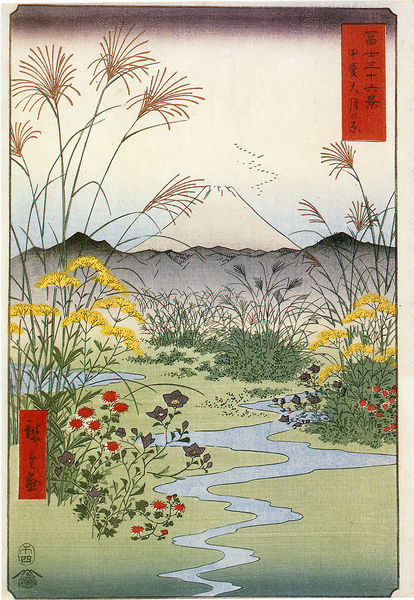
Titel: Die Ebene bei Otsuki-ga-hara in der Provinz Kai; aus der Serie: 36 Ansichten vom Berg Fuji
Künstler: Utagawa Hiroshige
Institution: Wisconsin, Chazen Museum of Art, E. B. Van Vleck Collection
Schlagwörter: baum, berg, blau, gemälde, himmel, wasser, fluss, gelb, grün, see, bar, blume, blumen, bunt, grau, hell, orange, zeichen, blüten, gras, rot, wiese, malerei, wand, öl, bach, gräser, natur, vögel, busch, büsche, rauch, blatt, pflanzen, bewegt, farbig, japan, schrift, berge, gebirge, violett, farn, japanisch, schriftzeichen, gemalt, vulkan, asien, asiatisch, kunst, chinesisch, china, karte, bambus, fleurs, bau, nature, eau, montagne, glockenblume, grundfarben, chinese, asiatique, asie, chinois, rivière, estampe, plantes, erge, lettre, japonais, geblb, fujiama, ekfnrjnrk, braumn, mont fuji, idéogrammes, slalom